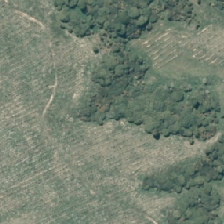
Land cover: broadleaved_indigenous_hardwood